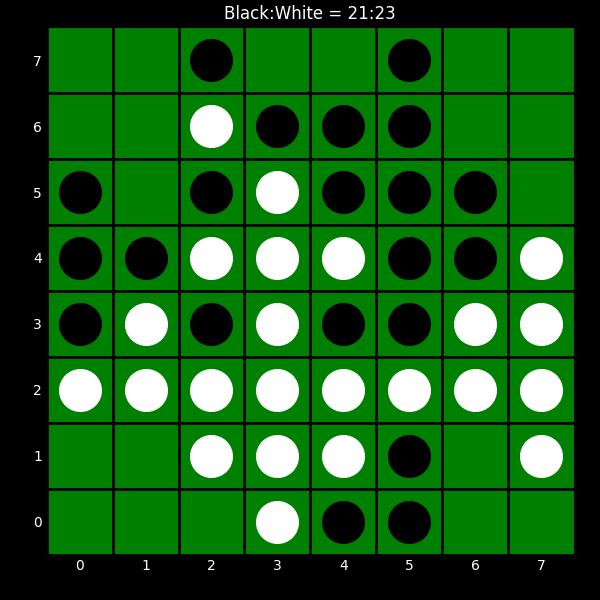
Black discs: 21
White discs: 23